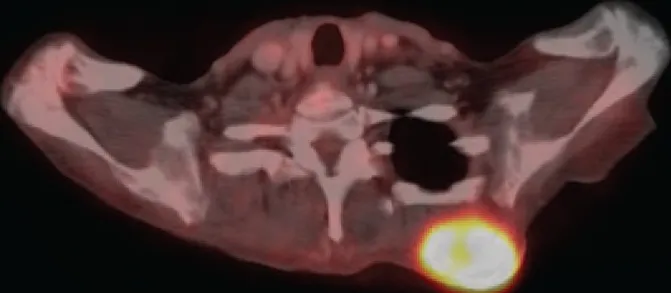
(A) PET-CT demonstrating a subcutaneous metastatic lesion, 2 months after starting nivolumab treatment (03/2015).
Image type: radiology (pet)